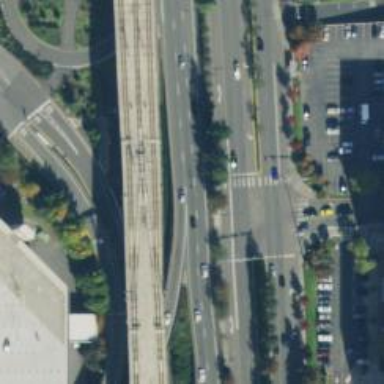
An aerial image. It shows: Light rail bridge with electrified contact line. It serves as siding for the railway.